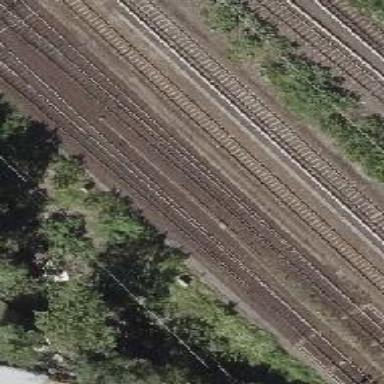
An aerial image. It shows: Railway switch with the turnout on the left side.